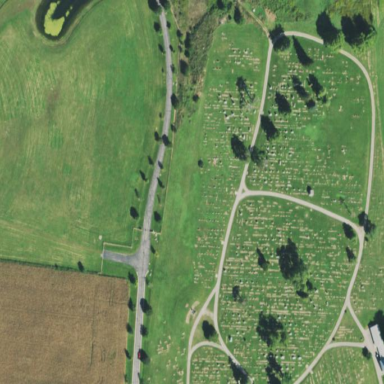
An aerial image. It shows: Cemetery.